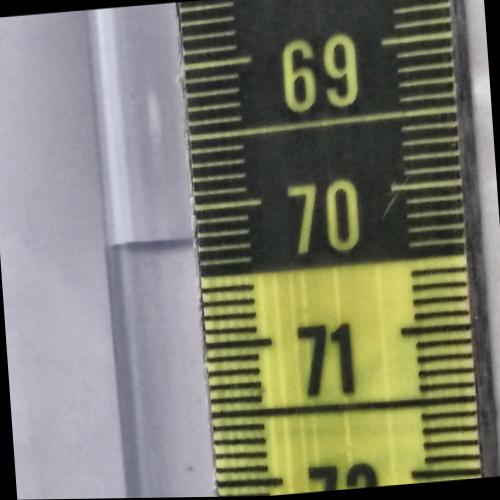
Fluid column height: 70.2 cm